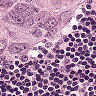
Metastatic tissue present: yes